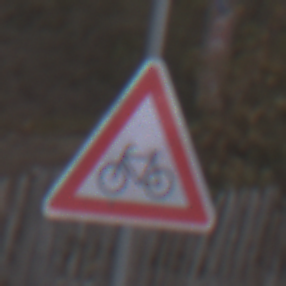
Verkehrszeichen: RadverkehrRechts
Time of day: MorningAfternoon
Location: Outdoor (Nature)
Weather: Overcast
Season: NotSpecified
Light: Natural